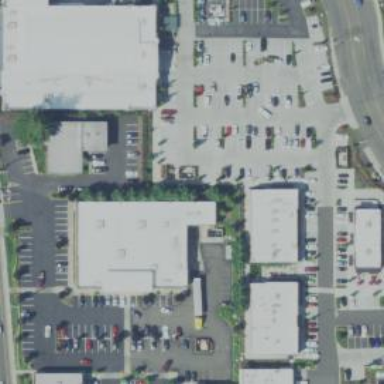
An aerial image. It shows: Veterinary facility.